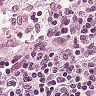
Metastatic tissue present: no